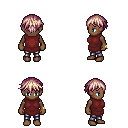
a pixel art fantasy rpg character, female body template, human, dark skin, maroon tunic, metal pants, white blonde short bangs hairstyle, bracelets, four views (front, back, left, right), 2x2 character sprite sheet, small pixel art, hard edges, no anti-aliasing